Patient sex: M
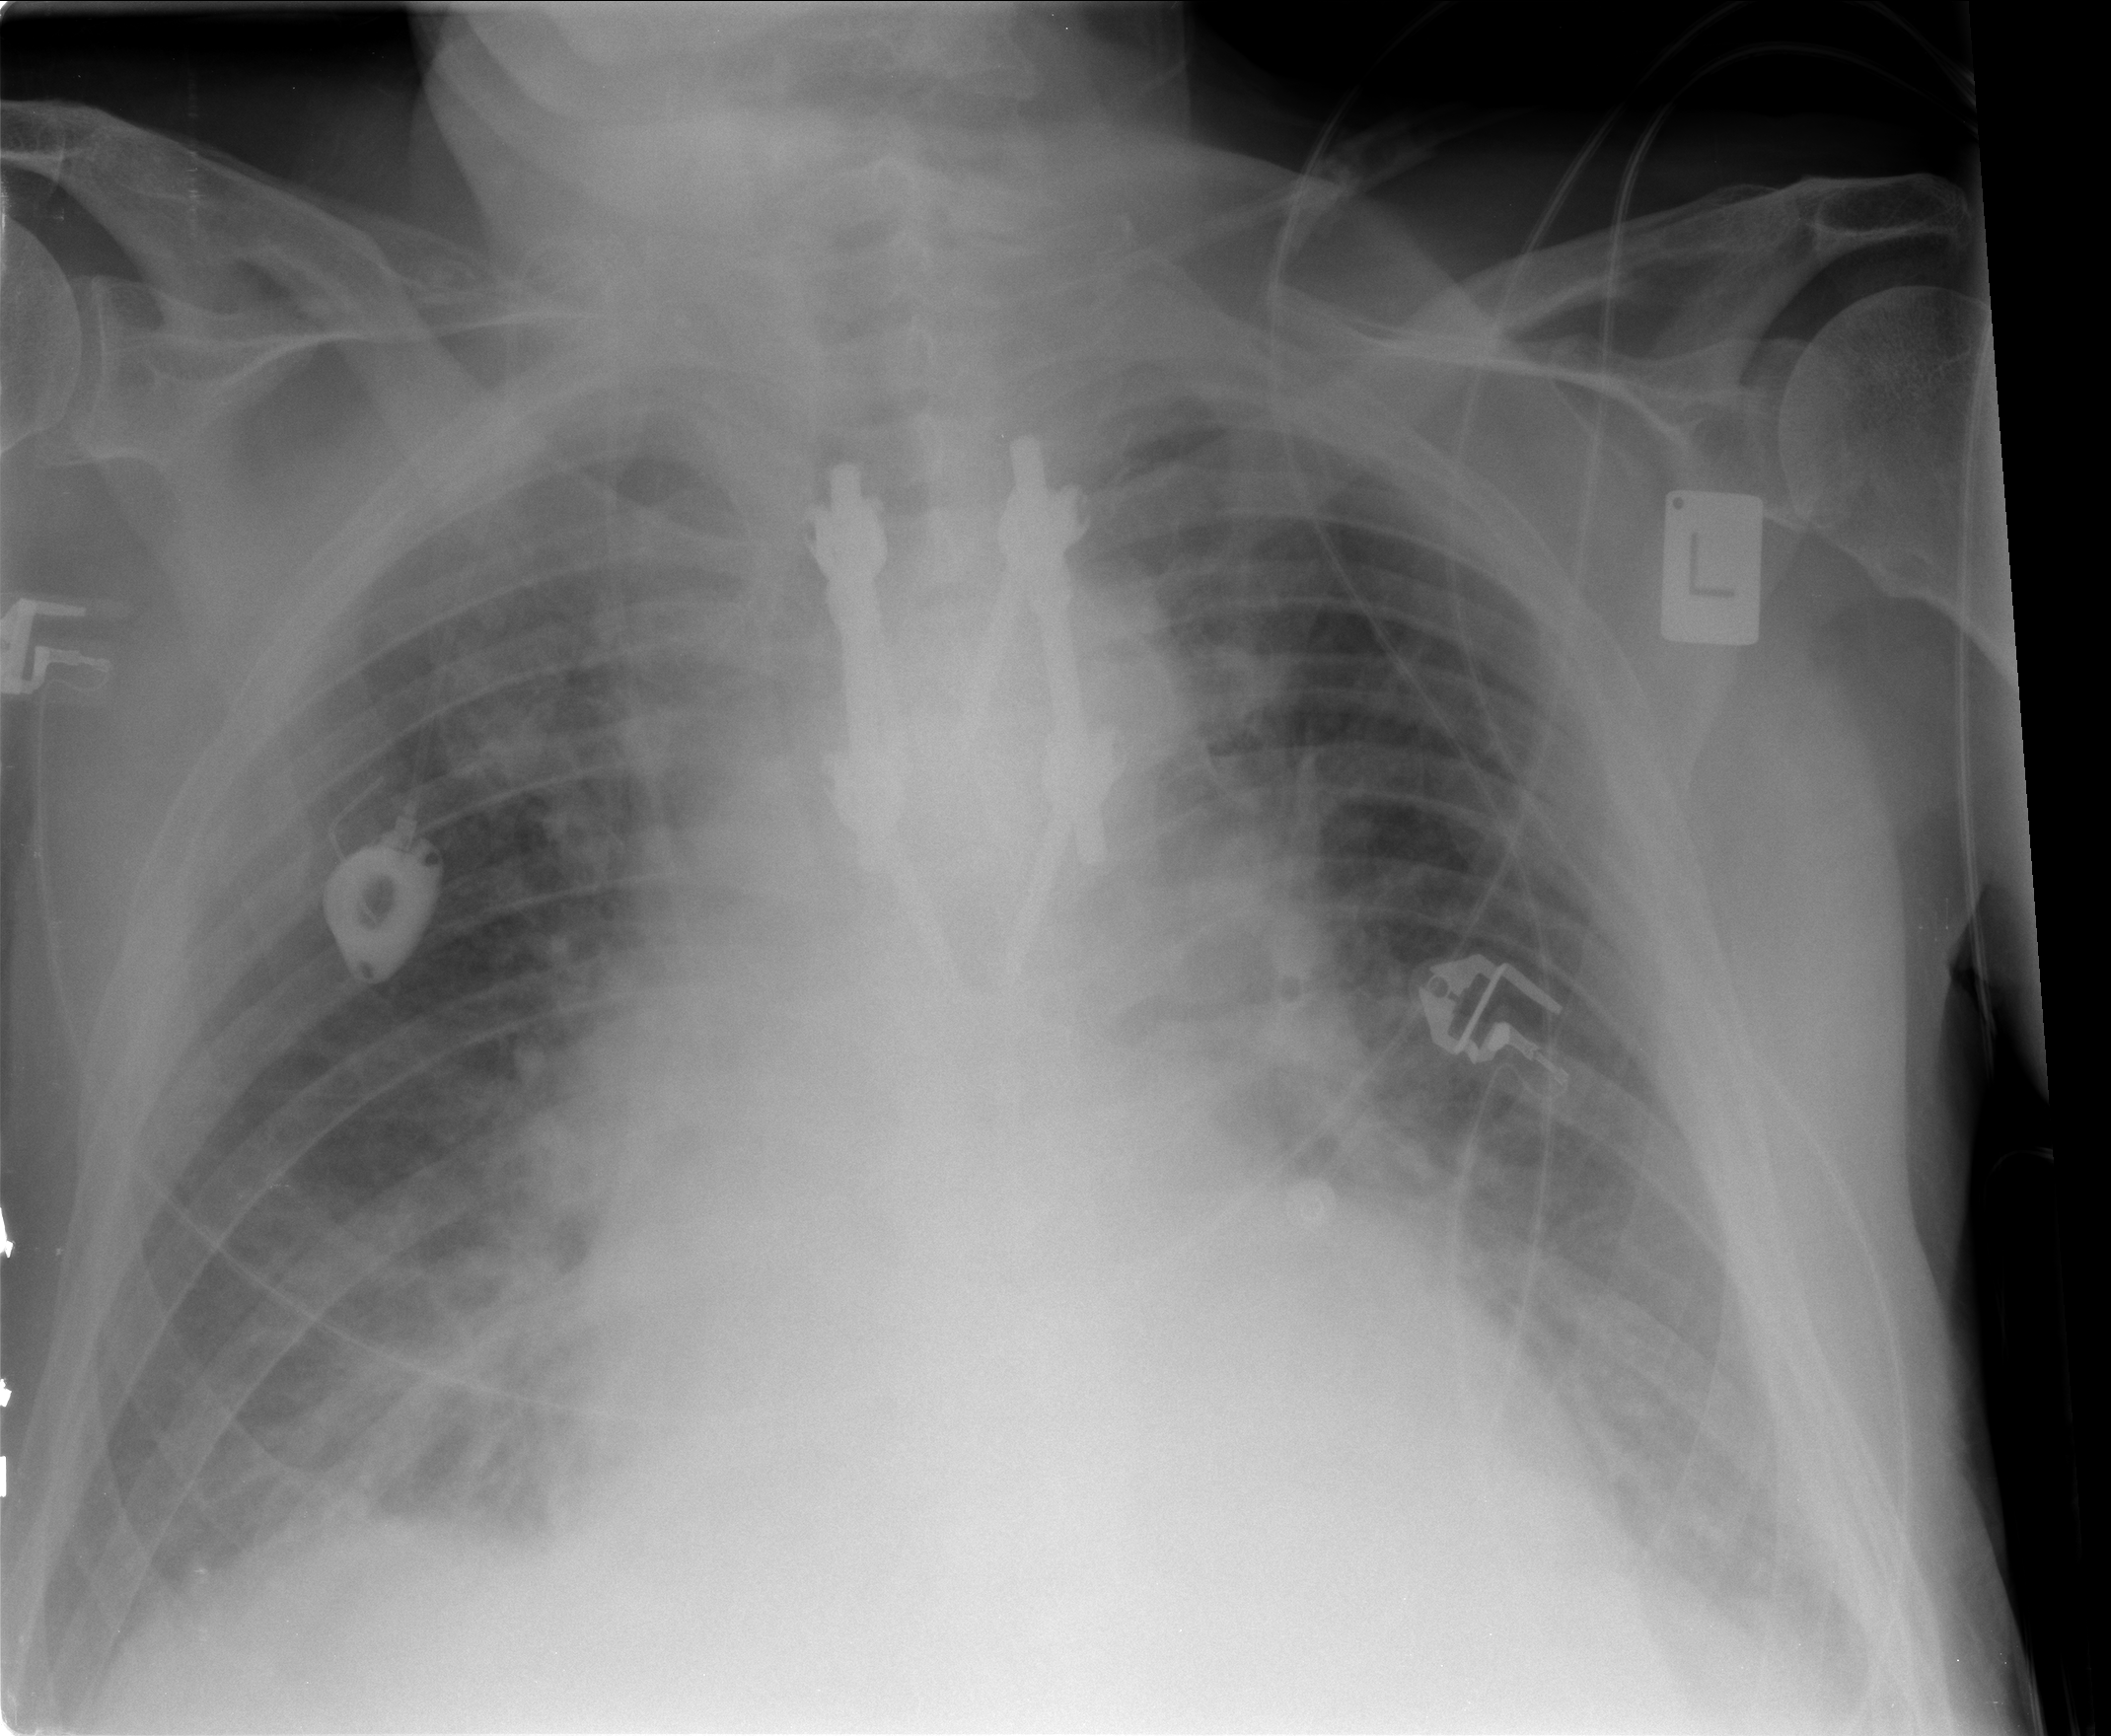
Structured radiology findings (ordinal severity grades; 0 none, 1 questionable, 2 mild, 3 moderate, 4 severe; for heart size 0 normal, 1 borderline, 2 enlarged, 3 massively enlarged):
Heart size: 2
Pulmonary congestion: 3
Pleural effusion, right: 0
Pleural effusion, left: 2
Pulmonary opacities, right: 2
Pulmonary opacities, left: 2
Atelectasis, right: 2
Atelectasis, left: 2